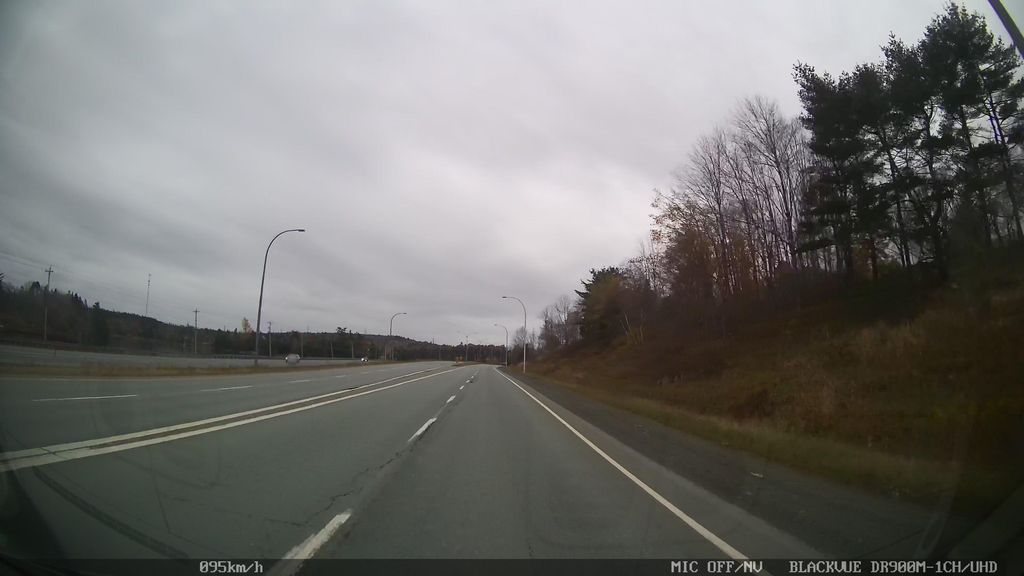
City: halifax